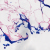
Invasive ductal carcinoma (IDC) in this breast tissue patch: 0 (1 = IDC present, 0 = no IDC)